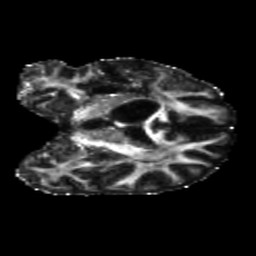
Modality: FA
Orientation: coronal
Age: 42
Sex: male
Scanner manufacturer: siemens
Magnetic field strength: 3 T
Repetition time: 5.25 s
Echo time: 0.08 s